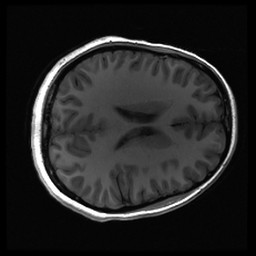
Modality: inplaneT1
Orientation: axial